Question: I have a QAbstractItemDelegate and in the paint method, I am trying to paint the text from a label. But the problem I am seeing is that the size hint of the QLabel is always too small for the text it contains. How can I fix this? For example:
'''
QLabel *testlabel = new QLabel();
testlabel->setText("This is some test text that doesnt fit:");
testlabel->adjustSize();
QRect rect(testlabel->geometry());
Qt::Alignment alignFlags = testlabel->alignment();
painter->setFont(testlabel->font());
painter->drawRect(rect);
painter->drawText(rect, alignFlags, testlabel->text());
'''
And then it looks like:

Any ideas why the bounding rectangle is too small?
Thanks
Stephen
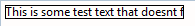
Answer: If you are just trying to draw a bounding rectangle (or something related), you should get the painter's font metrics and ask for a bounding rectangle for the text you want to display. There are different versions of <URL> that will allow you to specify a containing rectangle so word wrapping will be taken into consideration.